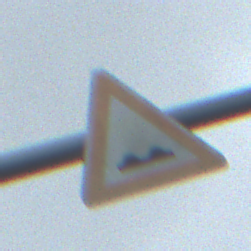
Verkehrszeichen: UnebeneFahrbahn
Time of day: Midday
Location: Outdoor (Suburban)
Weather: Overcast
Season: NotSpecified
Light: Natural